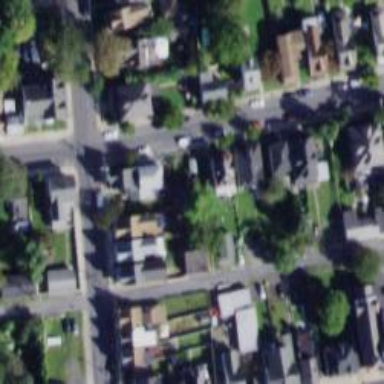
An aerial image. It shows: Alleyway designated as service road.